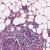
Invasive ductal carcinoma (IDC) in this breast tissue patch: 1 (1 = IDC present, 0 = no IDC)